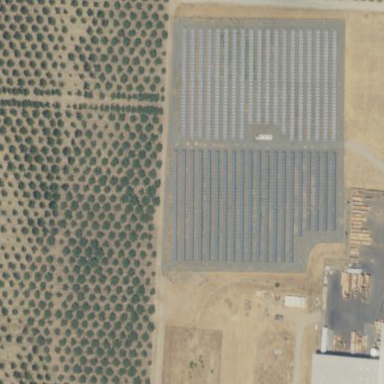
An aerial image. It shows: Solar power plant utilizing photovoltaic technology to produce electricity.